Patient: sex F, age 56
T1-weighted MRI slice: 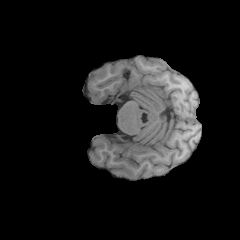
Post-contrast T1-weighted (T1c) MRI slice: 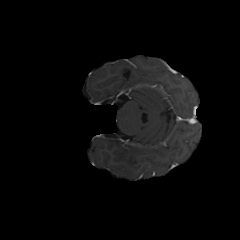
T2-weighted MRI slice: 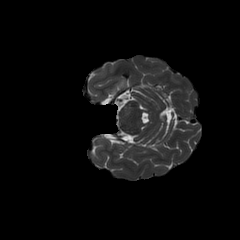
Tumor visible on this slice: no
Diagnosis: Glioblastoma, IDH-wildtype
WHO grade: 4